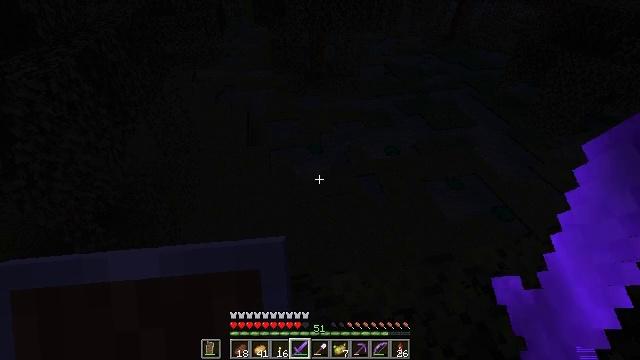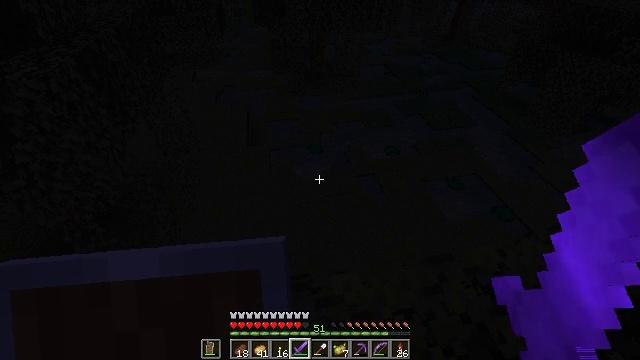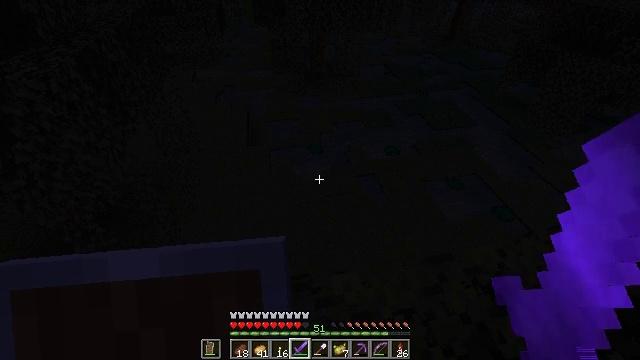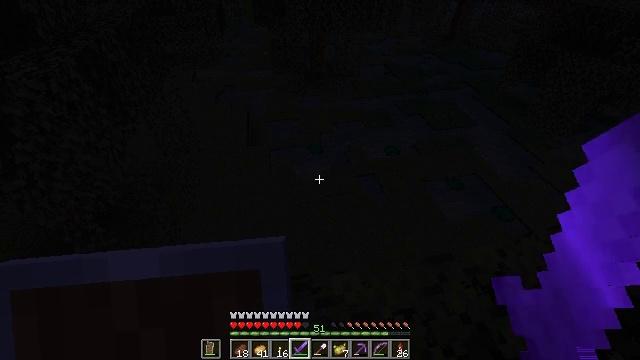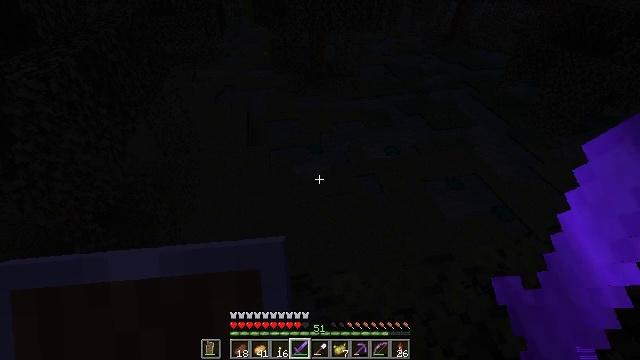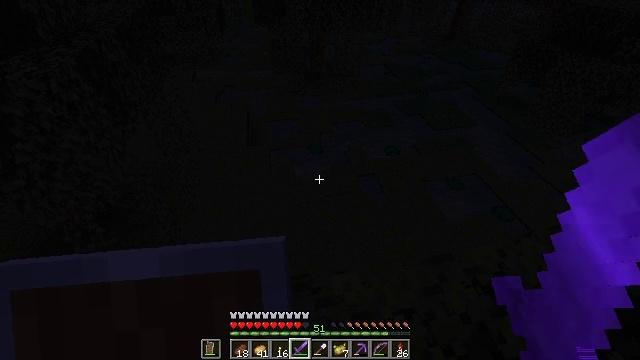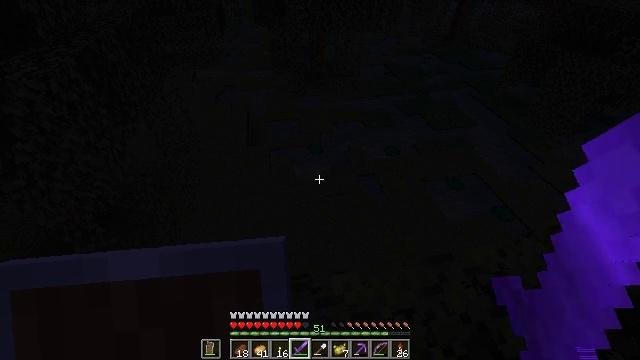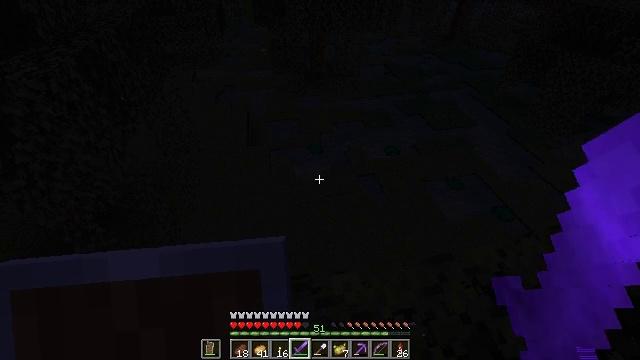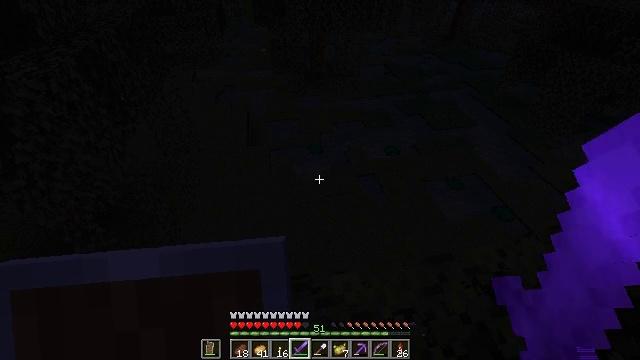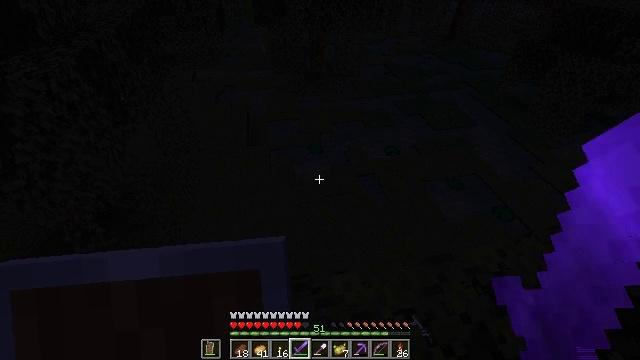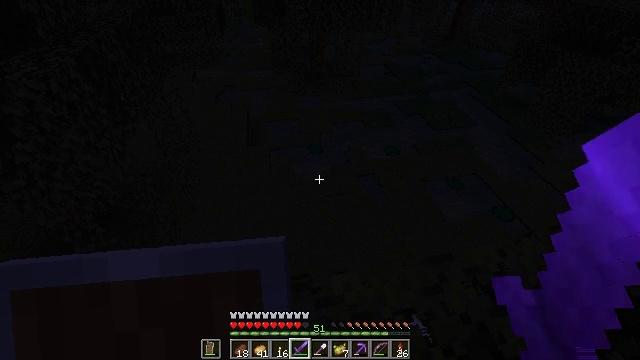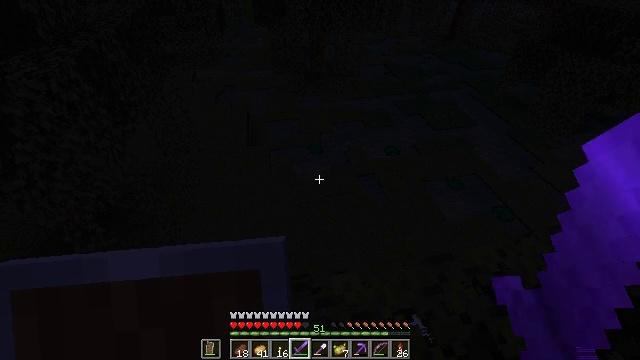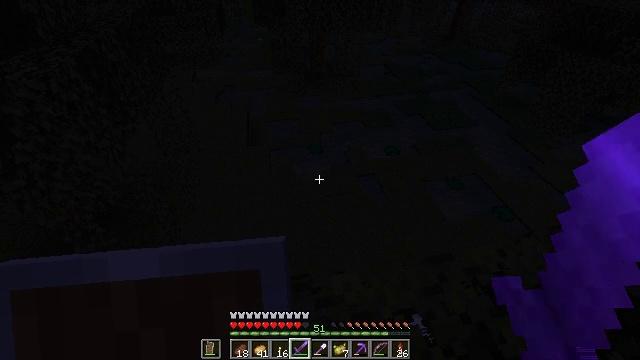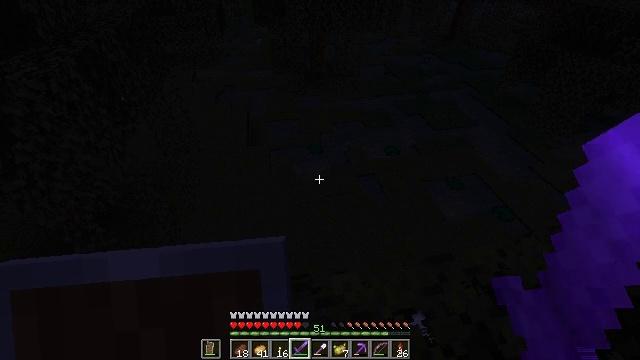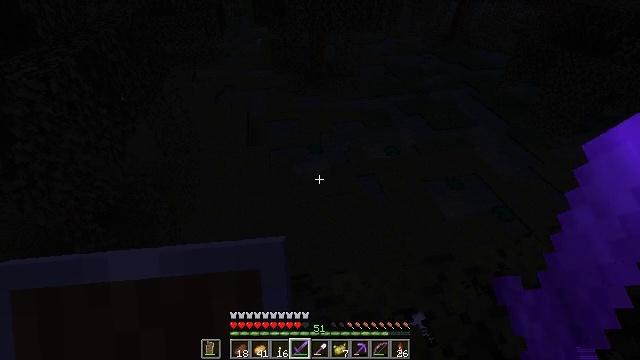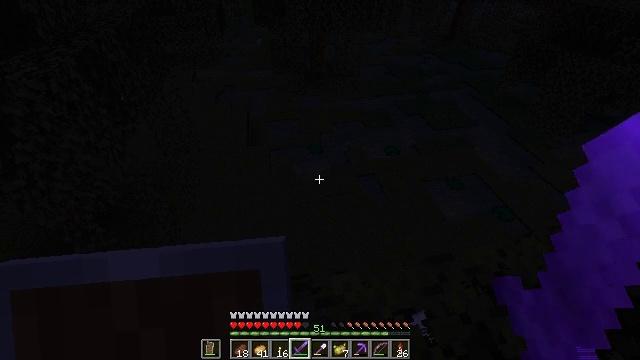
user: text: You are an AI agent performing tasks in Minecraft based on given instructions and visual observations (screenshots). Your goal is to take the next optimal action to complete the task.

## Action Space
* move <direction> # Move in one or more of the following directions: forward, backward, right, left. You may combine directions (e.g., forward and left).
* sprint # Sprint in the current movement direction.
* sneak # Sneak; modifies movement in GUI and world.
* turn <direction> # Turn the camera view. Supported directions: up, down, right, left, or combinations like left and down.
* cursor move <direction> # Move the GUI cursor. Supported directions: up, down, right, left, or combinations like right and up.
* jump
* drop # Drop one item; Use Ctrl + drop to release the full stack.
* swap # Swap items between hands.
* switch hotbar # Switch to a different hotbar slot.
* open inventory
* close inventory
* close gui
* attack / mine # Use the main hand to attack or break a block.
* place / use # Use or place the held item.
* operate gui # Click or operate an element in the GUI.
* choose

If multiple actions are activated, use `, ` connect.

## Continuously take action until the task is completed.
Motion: motion action
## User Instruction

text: Hunt mobs.
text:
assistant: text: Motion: no_op
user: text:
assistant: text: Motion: no_op
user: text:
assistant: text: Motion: no_op
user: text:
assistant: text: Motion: no_op
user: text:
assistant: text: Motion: no_op
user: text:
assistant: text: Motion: no_op
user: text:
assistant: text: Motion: no_op
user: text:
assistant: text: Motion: no_op
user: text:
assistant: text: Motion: no_op
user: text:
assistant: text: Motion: no_op
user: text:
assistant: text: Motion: no_op
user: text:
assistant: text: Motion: no_op
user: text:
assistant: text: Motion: no_op
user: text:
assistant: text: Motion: no_op
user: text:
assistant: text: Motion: no_op
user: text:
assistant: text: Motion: no_op
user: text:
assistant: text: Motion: no_op
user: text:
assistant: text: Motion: no_op
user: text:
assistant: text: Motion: no_op
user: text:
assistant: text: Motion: no_op
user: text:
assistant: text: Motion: no_op
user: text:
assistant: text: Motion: no_op
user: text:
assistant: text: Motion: no_op
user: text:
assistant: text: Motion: no_op
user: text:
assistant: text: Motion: no_op
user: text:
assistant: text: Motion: no_op
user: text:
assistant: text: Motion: no_op
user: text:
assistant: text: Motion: no_op
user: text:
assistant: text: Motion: no_op
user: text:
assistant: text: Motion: no_op